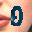
Label: 0